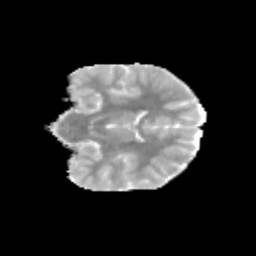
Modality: MD
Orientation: coronal
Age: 9
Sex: male
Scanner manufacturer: siemens
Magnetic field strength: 3 T
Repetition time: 3.8 s
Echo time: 0.07 s